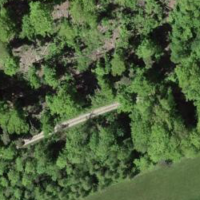
EUNIS habitat code: 41
Species observed at this site:
Argynnis paphia